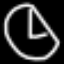
Label: clock